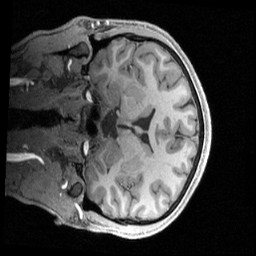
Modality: T1w
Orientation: coronal
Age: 21
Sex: male
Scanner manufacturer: siemens
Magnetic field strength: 3 T
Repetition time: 2.4 s
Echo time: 0.00224 s